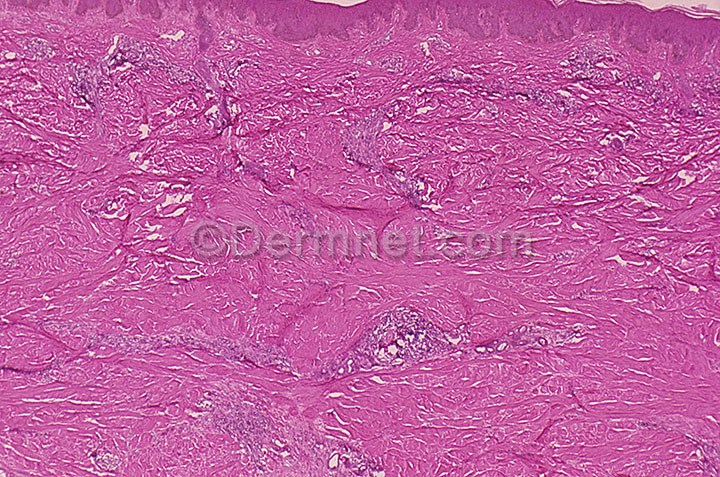
Disease: Lupus and other Connective Tissue diseases